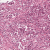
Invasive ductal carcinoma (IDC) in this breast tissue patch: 1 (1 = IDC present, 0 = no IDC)